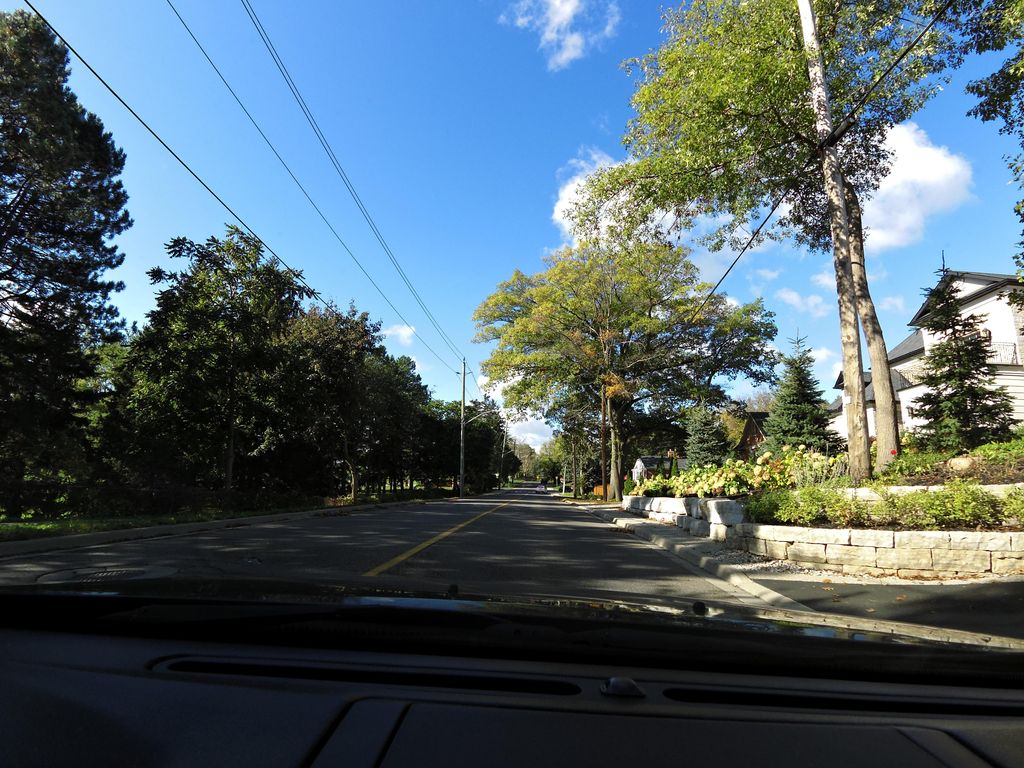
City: hamilton